Interaction volume radius: 5 \u00c5
Interaction volume height: 25 \u00c5
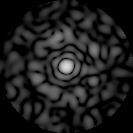
Disorder parameter: 0.8304